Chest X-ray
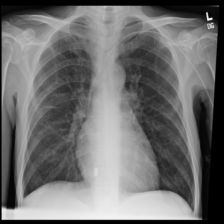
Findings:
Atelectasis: negative
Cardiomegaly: negative
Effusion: negative
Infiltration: negative
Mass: negative
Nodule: negative
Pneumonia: negative
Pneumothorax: negative
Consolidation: negative
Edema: negative
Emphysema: negative
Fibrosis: negative
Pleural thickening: negative
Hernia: negative